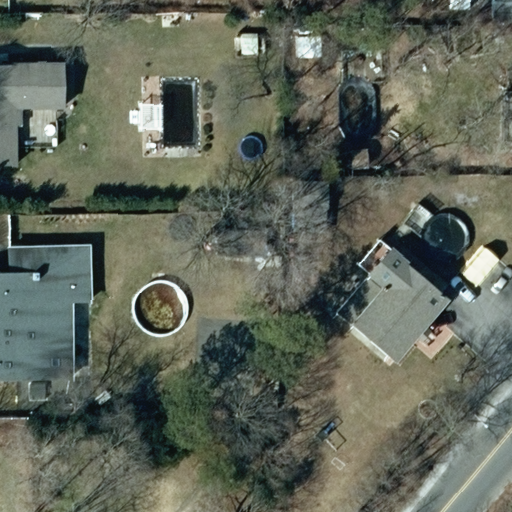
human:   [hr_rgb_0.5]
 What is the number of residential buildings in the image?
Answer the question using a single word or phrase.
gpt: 4

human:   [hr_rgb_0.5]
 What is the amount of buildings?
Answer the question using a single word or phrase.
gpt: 8

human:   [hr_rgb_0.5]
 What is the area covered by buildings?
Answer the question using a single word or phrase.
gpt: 1024m2

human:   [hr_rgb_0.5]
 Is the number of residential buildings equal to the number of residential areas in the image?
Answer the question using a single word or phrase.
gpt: no

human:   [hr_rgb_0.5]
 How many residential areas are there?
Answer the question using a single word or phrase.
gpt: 1

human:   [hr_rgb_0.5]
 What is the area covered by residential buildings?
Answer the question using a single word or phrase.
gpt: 842m2

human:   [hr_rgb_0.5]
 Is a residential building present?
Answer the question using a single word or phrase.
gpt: yes

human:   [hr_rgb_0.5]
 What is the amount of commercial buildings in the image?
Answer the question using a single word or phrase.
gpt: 0

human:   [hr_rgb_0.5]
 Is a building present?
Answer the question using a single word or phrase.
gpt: yes

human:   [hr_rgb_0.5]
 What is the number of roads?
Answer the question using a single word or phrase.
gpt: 1

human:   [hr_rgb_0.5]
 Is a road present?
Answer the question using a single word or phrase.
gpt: yes

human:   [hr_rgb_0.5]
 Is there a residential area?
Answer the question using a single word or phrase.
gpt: yes

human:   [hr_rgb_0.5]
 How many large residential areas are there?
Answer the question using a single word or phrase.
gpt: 1

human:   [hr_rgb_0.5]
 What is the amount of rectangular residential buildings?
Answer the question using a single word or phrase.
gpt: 1

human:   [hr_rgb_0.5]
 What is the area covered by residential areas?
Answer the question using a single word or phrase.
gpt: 4525m2

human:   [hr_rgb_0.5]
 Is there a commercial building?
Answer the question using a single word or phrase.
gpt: no

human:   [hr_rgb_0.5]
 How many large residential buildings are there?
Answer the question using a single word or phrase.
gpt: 0

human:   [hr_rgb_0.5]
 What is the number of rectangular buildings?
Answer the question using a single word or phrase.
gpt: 4

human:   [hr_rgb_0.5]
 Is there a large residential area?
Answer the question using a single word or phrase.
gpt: yes

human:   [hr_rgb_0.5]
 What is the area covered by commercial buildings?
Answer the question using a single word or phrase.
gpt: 0m2

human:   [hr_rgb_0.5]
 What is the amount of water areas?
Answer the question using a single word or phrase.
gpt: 0

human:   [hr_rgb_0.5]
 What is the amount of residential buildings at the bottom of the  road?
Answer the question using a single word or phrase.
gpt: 0

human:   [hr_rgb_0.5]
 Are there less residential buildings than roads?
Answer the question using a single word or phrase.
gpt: no

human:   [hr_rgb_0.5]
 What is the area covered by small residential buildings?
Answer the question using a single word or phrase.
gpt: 0m2

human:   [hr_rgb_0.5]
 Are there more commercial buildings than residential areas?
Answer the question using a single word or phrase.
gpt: no

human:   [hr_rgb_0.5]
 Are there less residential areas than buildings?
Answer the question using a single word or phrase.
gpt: yes

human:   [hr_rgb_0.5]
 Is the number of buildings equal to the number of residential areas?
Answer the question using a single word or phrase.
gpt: no

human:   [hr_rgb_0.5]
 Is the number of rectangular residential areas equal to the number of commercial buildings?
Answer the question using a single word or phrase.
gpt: no

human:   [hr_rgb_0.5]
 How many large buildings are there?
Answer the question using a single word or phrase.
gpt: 0

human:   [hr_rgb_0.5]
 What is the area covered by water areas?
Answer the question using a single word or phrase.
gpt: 0m2

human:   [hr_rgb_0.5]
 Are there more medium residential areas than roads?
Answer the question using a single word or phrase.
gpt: no

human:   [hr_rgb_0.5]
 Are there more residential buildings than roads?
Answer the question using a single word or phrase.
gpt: yes

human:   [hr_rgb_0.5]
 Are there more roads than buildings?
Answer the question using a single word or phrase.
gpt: no

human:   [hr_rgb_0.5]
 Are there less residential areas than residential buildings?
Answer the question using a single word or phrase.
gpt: yes

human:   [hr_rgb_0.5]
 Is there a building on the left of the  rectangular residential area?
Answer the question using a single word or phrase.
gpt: yes

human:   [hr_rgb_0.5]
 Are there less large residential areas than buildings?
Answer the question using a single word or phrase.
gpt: yes

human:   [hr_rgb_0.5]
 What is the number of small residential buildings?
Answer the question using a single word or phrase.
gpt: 0

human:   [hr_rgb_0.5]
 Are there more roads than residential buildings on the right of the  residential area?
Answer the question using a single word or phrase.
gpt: no

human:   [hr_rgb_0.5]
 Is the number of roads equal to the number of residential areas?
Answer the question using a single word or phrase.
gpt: yes

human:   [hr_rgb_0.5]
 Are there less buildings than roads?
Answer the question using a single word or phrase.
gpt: no

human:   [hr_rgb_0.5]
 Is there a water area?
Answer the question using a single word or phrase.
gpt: no

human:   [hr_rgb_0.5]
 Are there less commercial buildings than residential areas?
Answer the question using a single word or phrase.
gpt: yes

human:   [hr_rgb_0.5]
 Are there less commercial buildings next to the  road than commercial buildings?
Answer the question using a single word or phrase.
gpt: no

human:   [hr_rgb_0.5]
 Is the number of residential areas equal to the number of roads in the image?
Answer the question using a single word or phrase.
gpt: yes

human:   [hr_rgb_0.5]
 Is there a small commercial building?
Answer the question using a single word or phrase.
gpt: no

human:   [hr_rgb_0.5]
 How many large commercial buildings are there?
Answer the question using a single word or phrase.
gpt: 0

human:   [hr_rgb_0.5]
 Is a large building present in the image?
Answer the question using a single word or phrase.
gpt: no

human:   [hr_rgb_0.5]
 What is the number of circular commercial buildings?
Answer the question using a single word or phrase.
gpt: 0

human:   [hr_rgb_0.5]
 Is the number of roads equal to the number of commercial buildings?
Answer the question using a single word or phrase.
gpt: no

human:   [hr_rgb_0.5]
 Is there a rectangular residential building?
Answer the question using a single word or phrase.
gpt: yes

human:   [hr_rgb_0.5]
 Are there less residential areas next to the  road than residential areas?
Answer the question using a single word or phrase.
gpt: no

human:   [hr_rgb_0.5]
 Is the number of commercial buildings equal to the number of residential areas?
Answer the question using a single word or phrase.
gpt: no

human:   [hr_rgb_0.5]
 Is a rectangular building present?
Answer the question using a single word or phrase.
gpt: yes

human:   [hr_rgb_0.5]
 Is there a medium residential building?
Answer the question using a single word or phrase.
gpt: yes

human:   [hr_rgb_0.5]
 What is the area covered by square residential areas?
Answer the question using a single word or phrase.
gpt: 0m2

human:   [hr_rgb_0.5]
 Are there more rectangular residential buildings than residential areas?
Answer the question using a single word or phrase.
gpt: no

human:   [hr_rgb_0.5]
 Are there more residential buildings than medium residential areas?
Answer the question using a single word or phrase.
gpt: yes

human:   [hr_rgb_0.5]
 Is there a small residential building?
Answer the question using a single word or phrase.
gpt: no

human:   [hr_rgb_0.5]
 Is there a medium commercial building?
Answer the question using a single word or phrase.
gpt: no

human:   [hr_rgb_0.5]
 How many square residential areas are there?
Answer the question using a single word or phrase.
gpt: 0

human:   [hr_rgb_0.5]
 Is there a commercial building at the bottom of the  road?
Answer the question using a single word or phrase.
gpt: no

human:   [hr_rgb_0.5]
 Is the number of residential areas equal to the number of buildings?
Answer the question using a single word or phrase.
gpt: no

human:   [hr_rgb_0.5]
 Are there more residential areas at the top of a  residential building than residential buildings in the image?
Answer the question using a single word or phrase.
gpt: no

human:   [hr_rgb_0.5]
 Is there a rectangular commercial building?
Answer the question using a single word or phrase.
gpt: no